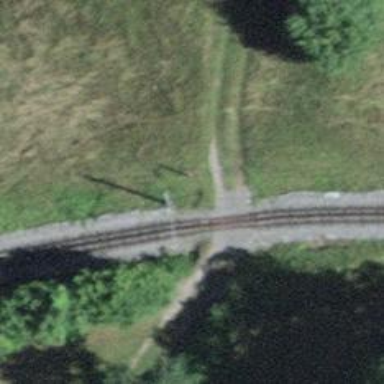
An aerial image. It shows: Level crossing along the railway.